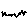
Label: zigzag